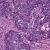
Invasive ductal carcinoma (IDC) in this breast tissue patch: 1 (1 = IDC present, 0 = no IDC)